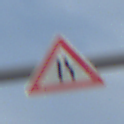
Verkehrszeichen: EinseitigVerengteFahrbahnRechts
Umgebung: Outdoor, Nature
Tageszeit: SunriseSunset
Wetter: PartlyCloudy
Licht: Natural
Jahreszeit: NotSpecified
Kontrast: MediumContrast